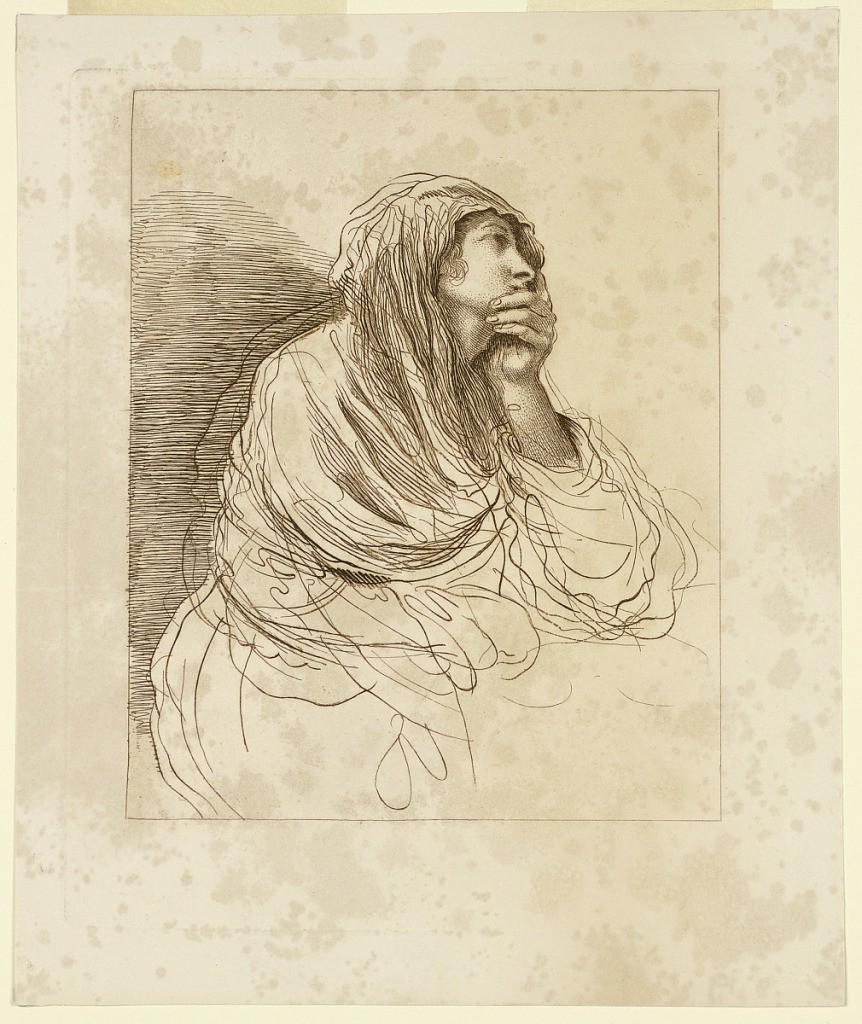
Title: Young Woman in a Thoughtful Attitude
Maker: Francesco Bartolozzi, Italian, active England, 1727–1815
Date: ca. 1760–1770
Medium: Engraving in brown ink on white paper
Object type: Print
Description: Young woman sits at a table, her left hand to her chin, facing right, in profile.